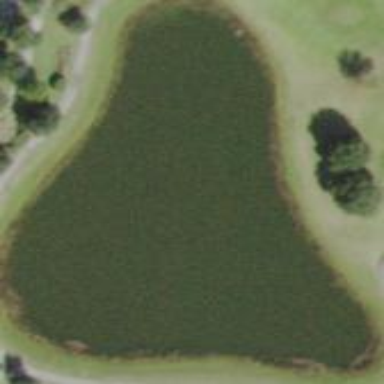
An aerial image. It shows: Peaceful pond surrounded by nature.